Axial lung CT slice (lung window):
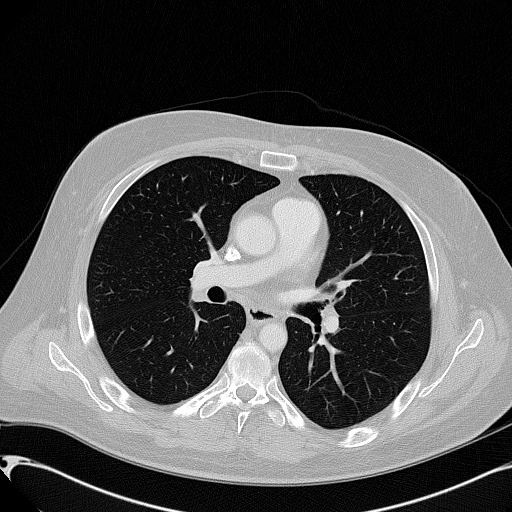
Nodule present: no